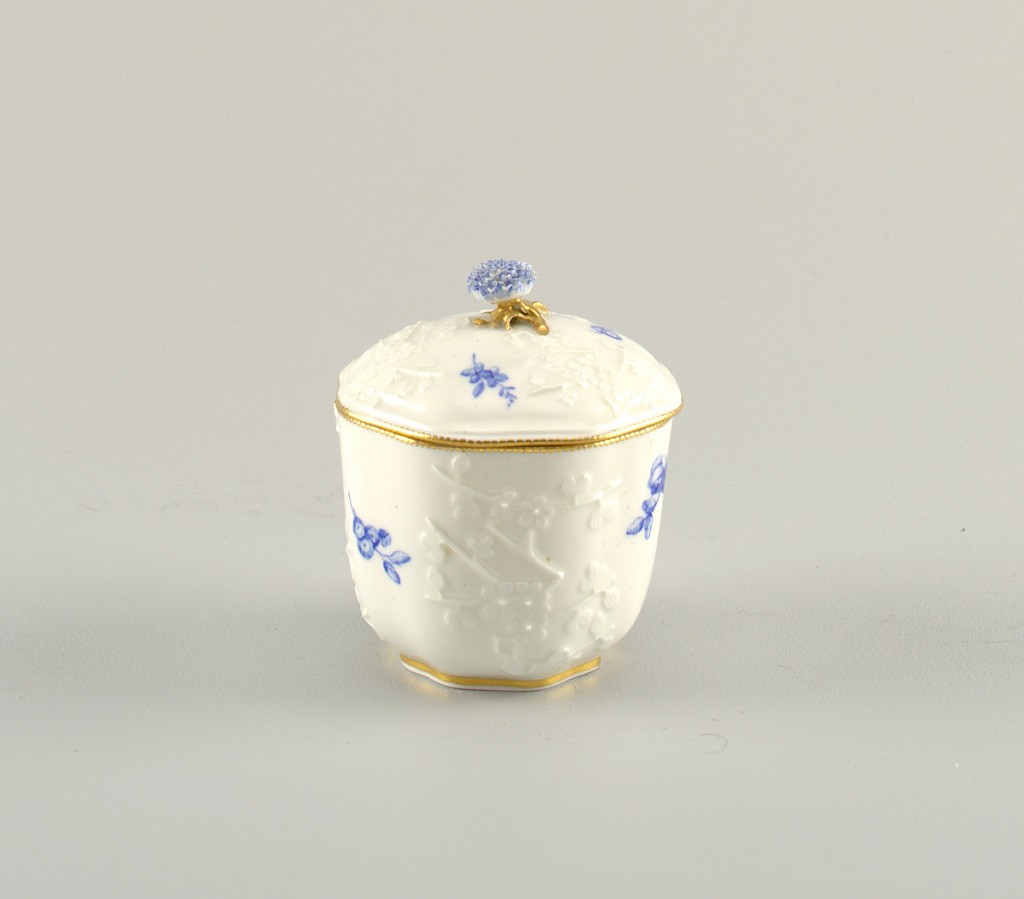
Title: Sugar Bowl (Sucrier)
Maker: Vincennes Porcelain Manufactory, French, active ca. 1740 - 1756
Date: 1754
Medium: soft paste porcelain, vitreous enamel, gold
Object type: sugar bowl
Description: Octagonal form with rounded corners. Molded with relief decoration of Japanese-style flowers on body and lid. Scattered sprays of blue flowers. Gilding at edges and on the stem of the floral finial, whose petals are painted blue.